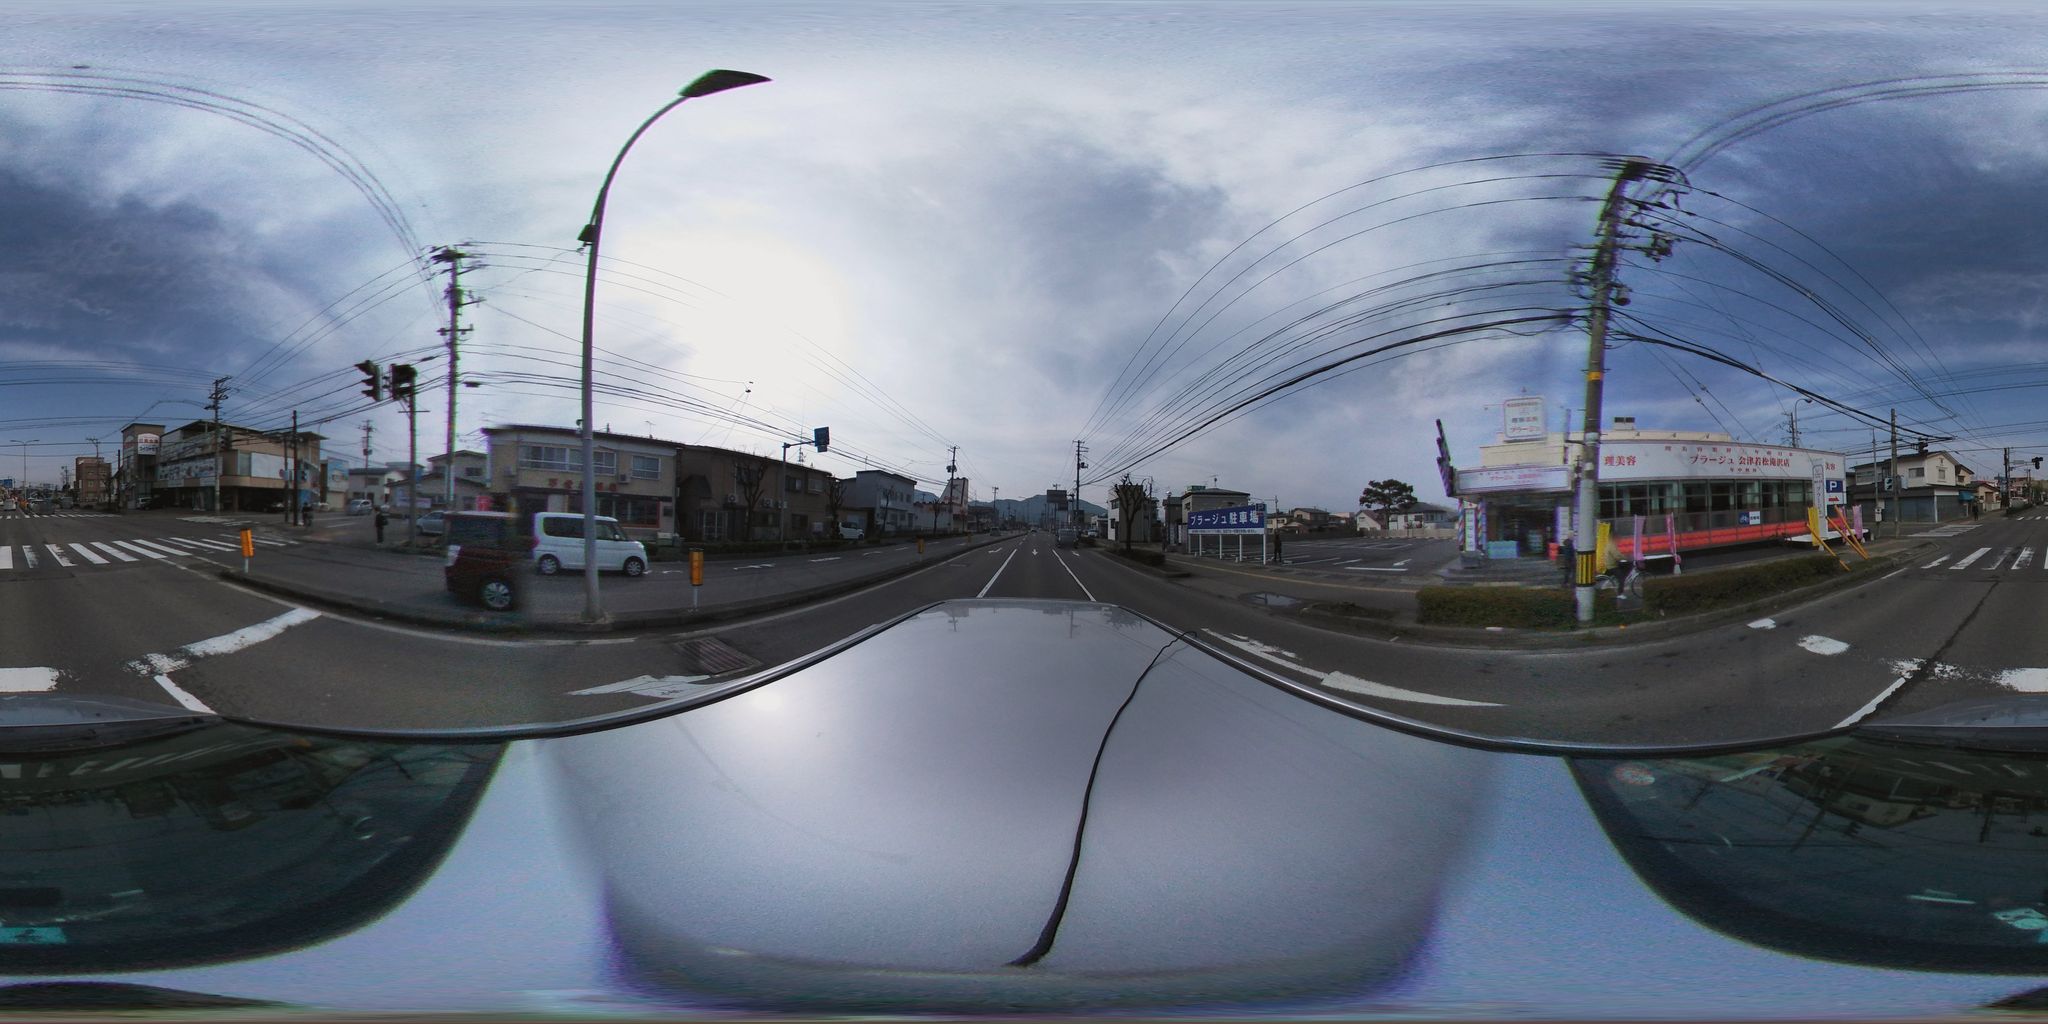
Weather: snowy
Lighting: day
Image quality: good
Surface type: cycling surface
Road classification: primary
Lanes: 2.0
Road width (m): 3.8
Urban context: urban centre
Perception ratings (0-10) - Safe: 1.46, Lively: 8.07, Beautiful: 4.83, Boring: 2.63, Depressing: 2.93, Wealthy: 0.94